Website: lowes
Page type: billing-address
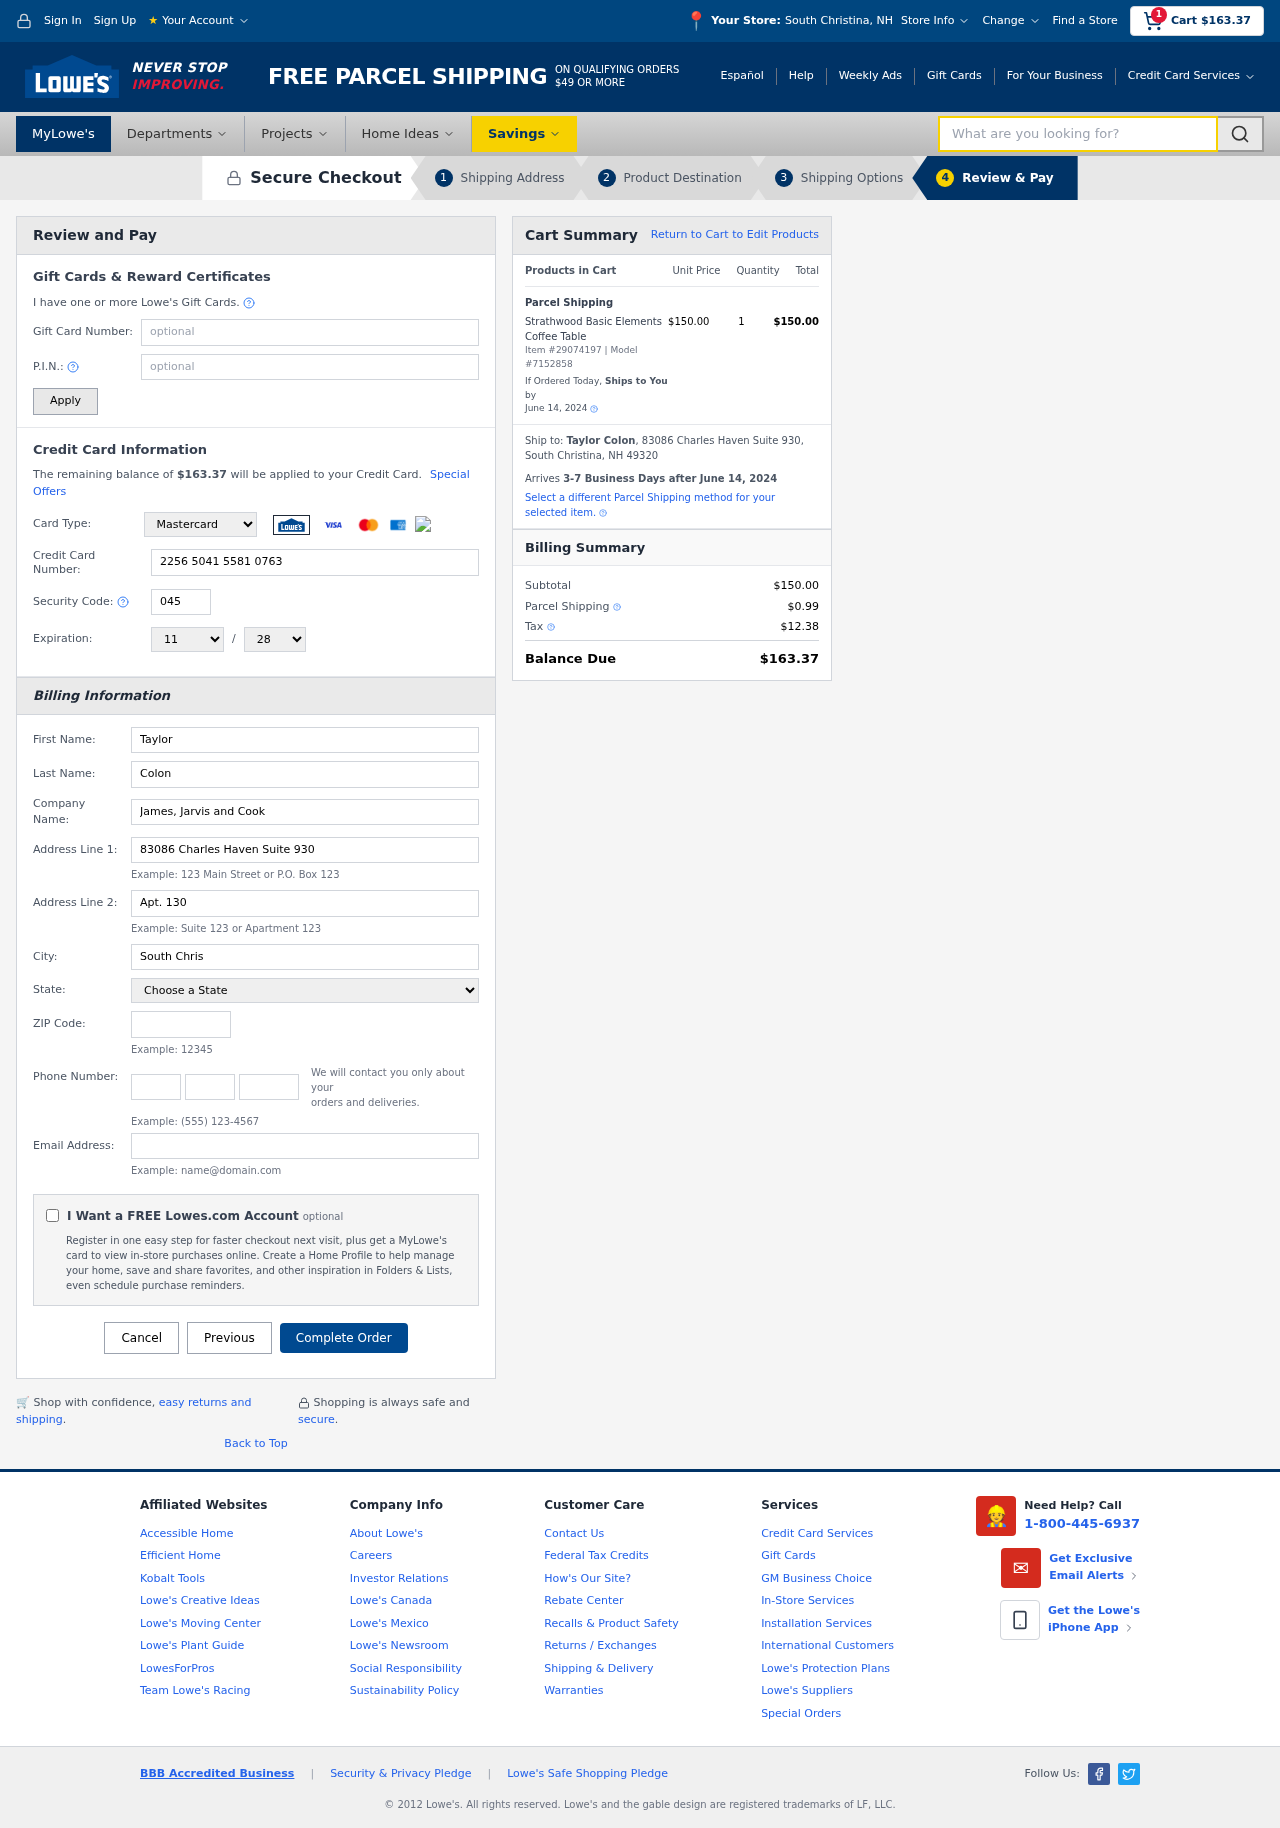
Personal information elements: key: PII_CARD_CVV
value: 045
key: PII_CARD_EXPIRY_MONTH
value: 11
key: PII_CARD_EXPIRY_YEAR
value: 28
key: PII_CARD_NUMBER
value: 2256 5041 5581 0763
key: PII_CARD_TYPE
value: Mastercard
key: PII_CITY
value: South Christina
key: PII_CITY_STATE
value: South Christina, NH
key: PII_COMPANY
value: James, Jarvis and Cook
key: PII_EMAIL
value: taylor_colon@hotmail.com
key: PII_FIRSTNAME
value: Taylor
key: PII_FULLNAME
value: Taylor Colon
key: PII_LASTNAME
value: Colon
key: PII_PHONE_AREA
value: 672
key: PII_PHONE_PREFIX
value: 983
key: PII_PHONE_SUFFIX
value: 5591
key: PII_POSTCODE
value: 49320
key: PII_STATE
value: New Hampshire
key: PII_STREET
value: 83086 Charles Haven Suite 930
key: PII_STREET2
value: Apt. 130
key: PII_CITY_STATE_ZIP
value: South Christina, NH 49320
Product elements: key: PRODUCT1_NAME
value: Strathwood Basic Elements Coffee Table
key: PRODUCT1_PRICE
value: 150
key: PRODUCT1_QUANTITY
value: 1
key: PRODUCT_ITEM_NUMBER
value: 29074197
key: PRODUCT_MODEL_NUMBER
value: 7152858
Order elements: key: ORDER_SUBTOTAL
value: $163.37
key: ORDER_TOTAL
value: $163.37
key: ORDER_SHIPPING_DATE
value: June 14, 2024
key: ORDER_SUBTOTAL
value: $150.00
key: ORDER_DELIVERY_DATE
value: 3-7 Business Days after June 14, 2024
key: ORDER_SHIPPING_DATE2
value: June 14, 2024
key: ORDER_SUBTOTAL2
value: $150.00
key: ORDER_SHIPPING_COST
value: $0.99
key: ORDER_TAX
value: $12.38
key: ORDER_TOTAL2
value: $163.37
Search elements: key: HEADER_SEARCH
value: What are you looking for?